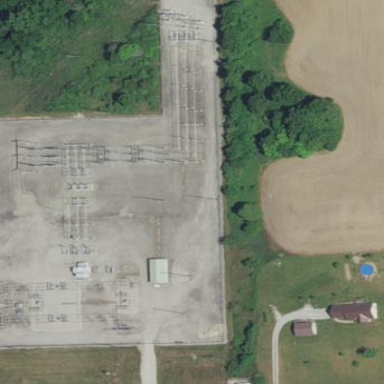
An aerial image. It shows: Substation surrounded by fence.